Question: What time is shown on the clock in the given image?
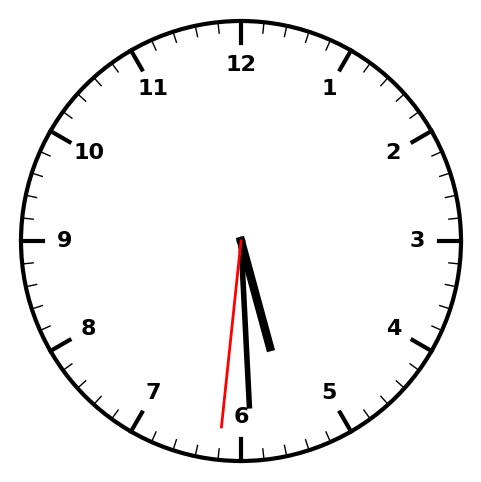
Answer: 05:29:31